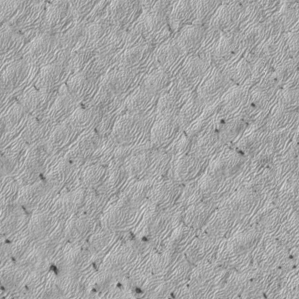
Label: frost